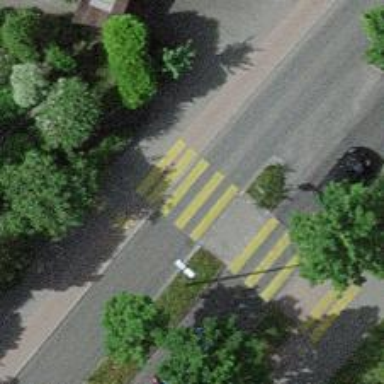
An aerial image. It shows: Marked crossing on the road.